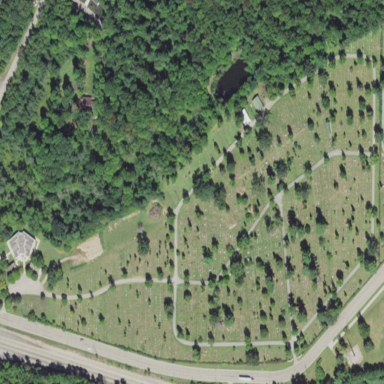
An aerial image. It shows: Cemetery.